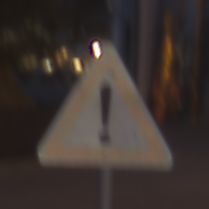
Verkehrszeichen: Gefahrenstelle
Umgebung: Outdoor, Urban
Tageszeit: Night
Wetter: PartlyCloudy
Licht: Artificial
Jahreszeit: NotSpecified
Kontrast: HighContrast